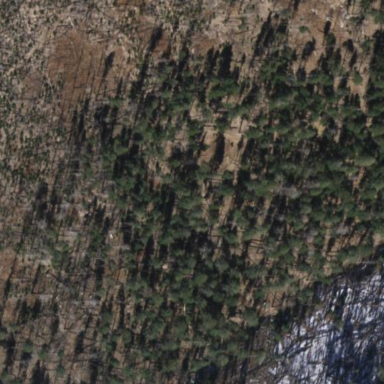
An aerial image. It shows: Evergreen woodland with needle-leaved trees.